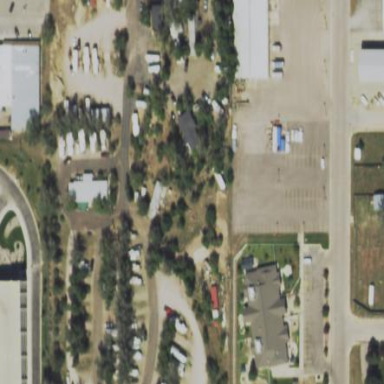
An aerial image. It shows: Caravan site for tourism.